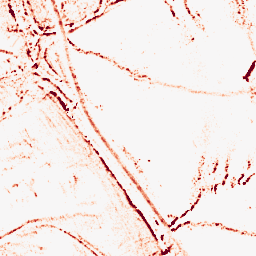
Category: morphological
Decomposition family: morphological_square
Decomposition parameters: operation: opening
size: 5
Upsampling method: bilinear
Upsampling parameters: scale: 2
Upsampling scale: 2